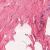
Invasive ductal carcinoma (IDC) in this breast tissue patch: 0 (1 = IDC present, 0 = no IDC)